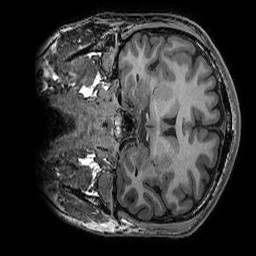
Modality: T1w
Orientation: coronal
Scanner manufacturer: ge
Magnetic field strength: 3 T
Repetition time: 0.008156 s
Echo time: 0.00318 s